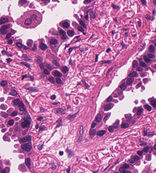
Tumor epithelial tissue: yes
Tumor-associated stroma tissue: yes
Normal tissue: no